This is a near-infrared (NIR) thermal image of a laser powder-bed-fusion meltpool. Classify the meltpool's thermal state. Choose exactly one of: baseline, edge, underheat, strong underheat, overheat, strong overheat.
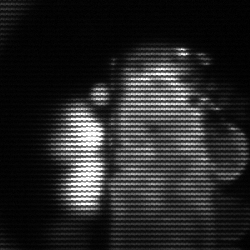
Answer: strong underheat